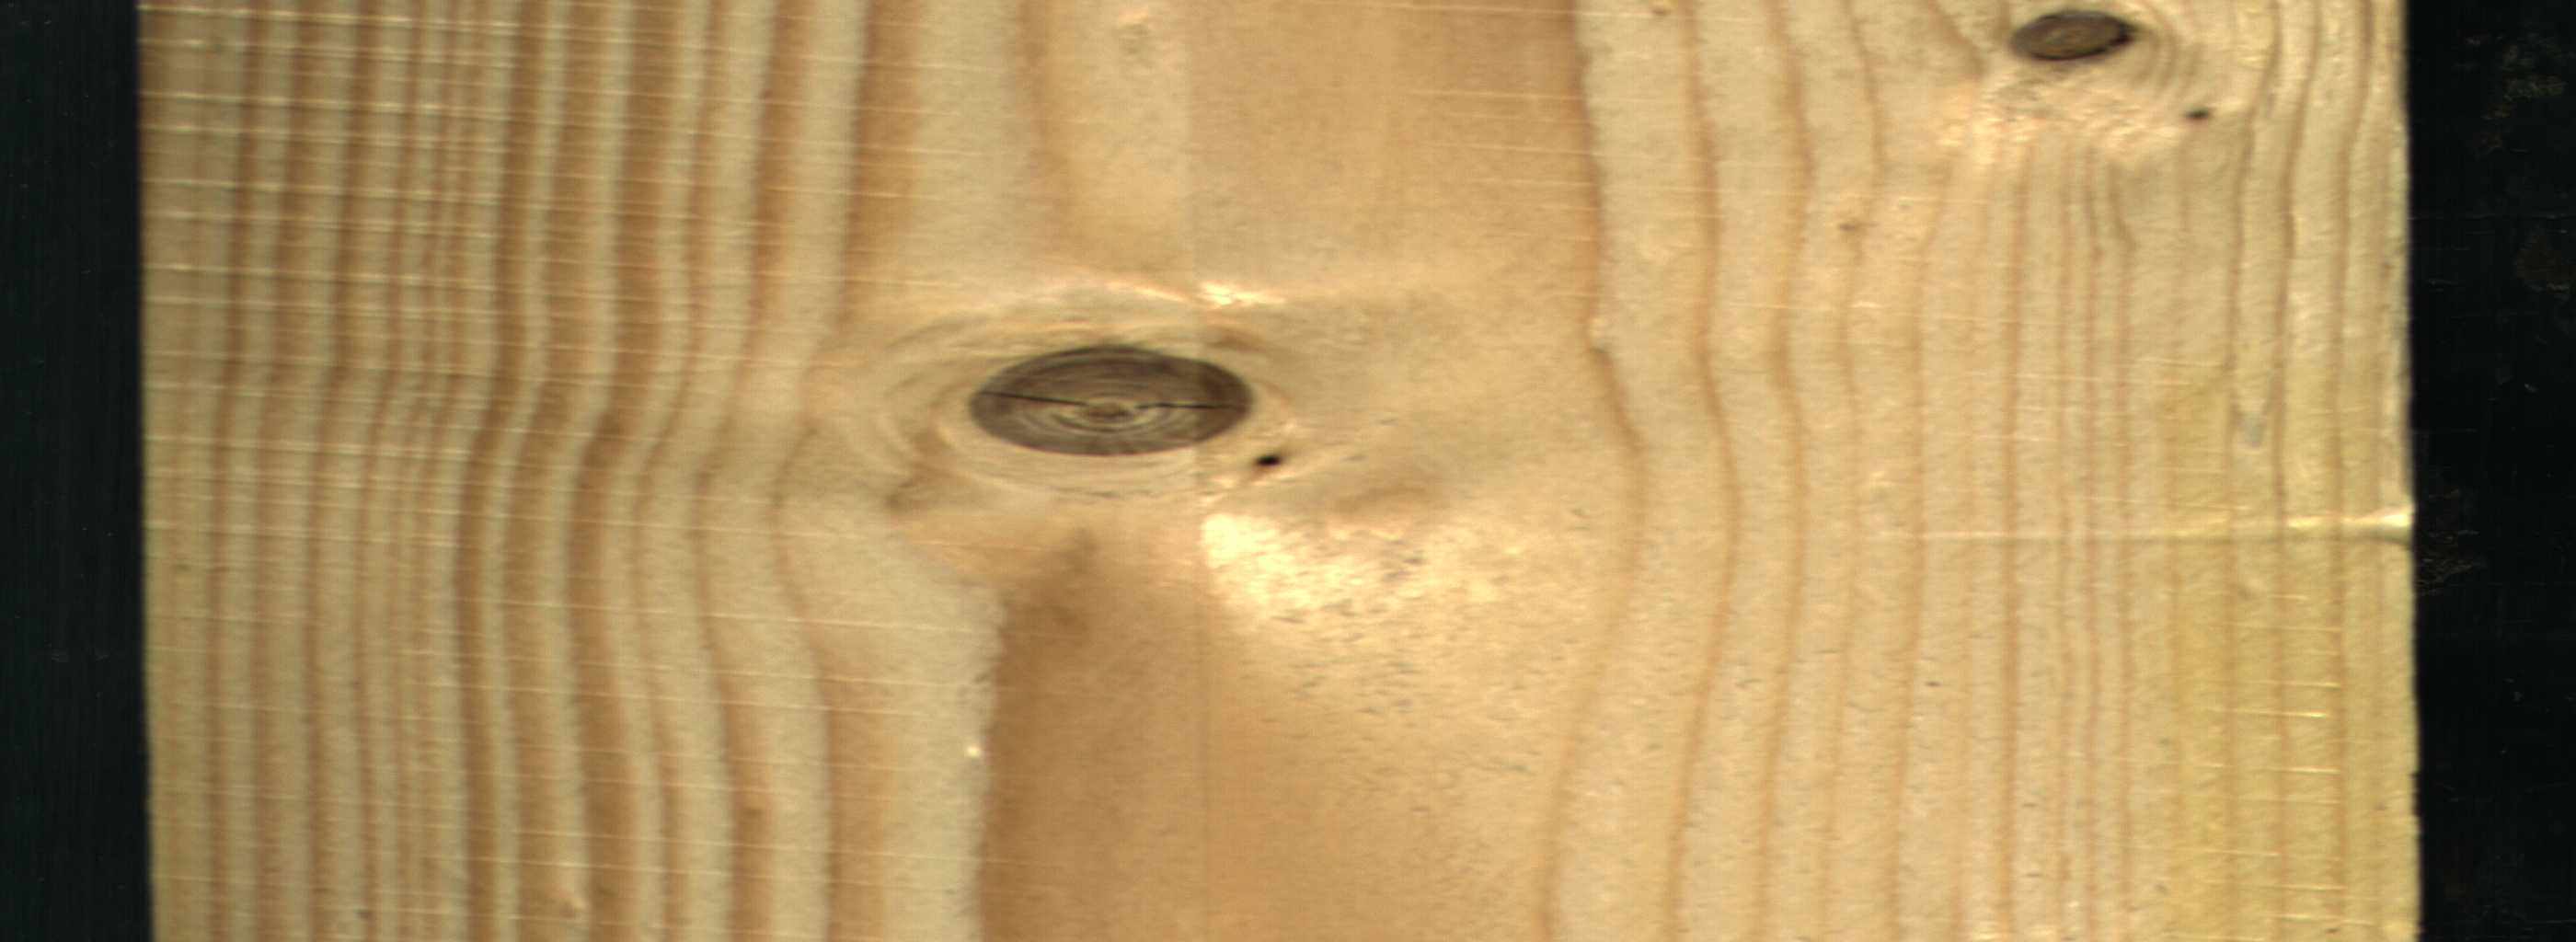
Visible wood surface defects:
knot_with_crack
Dead_Knot
Live_Knot